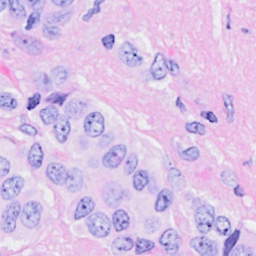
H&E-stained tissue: Breast